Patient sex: F
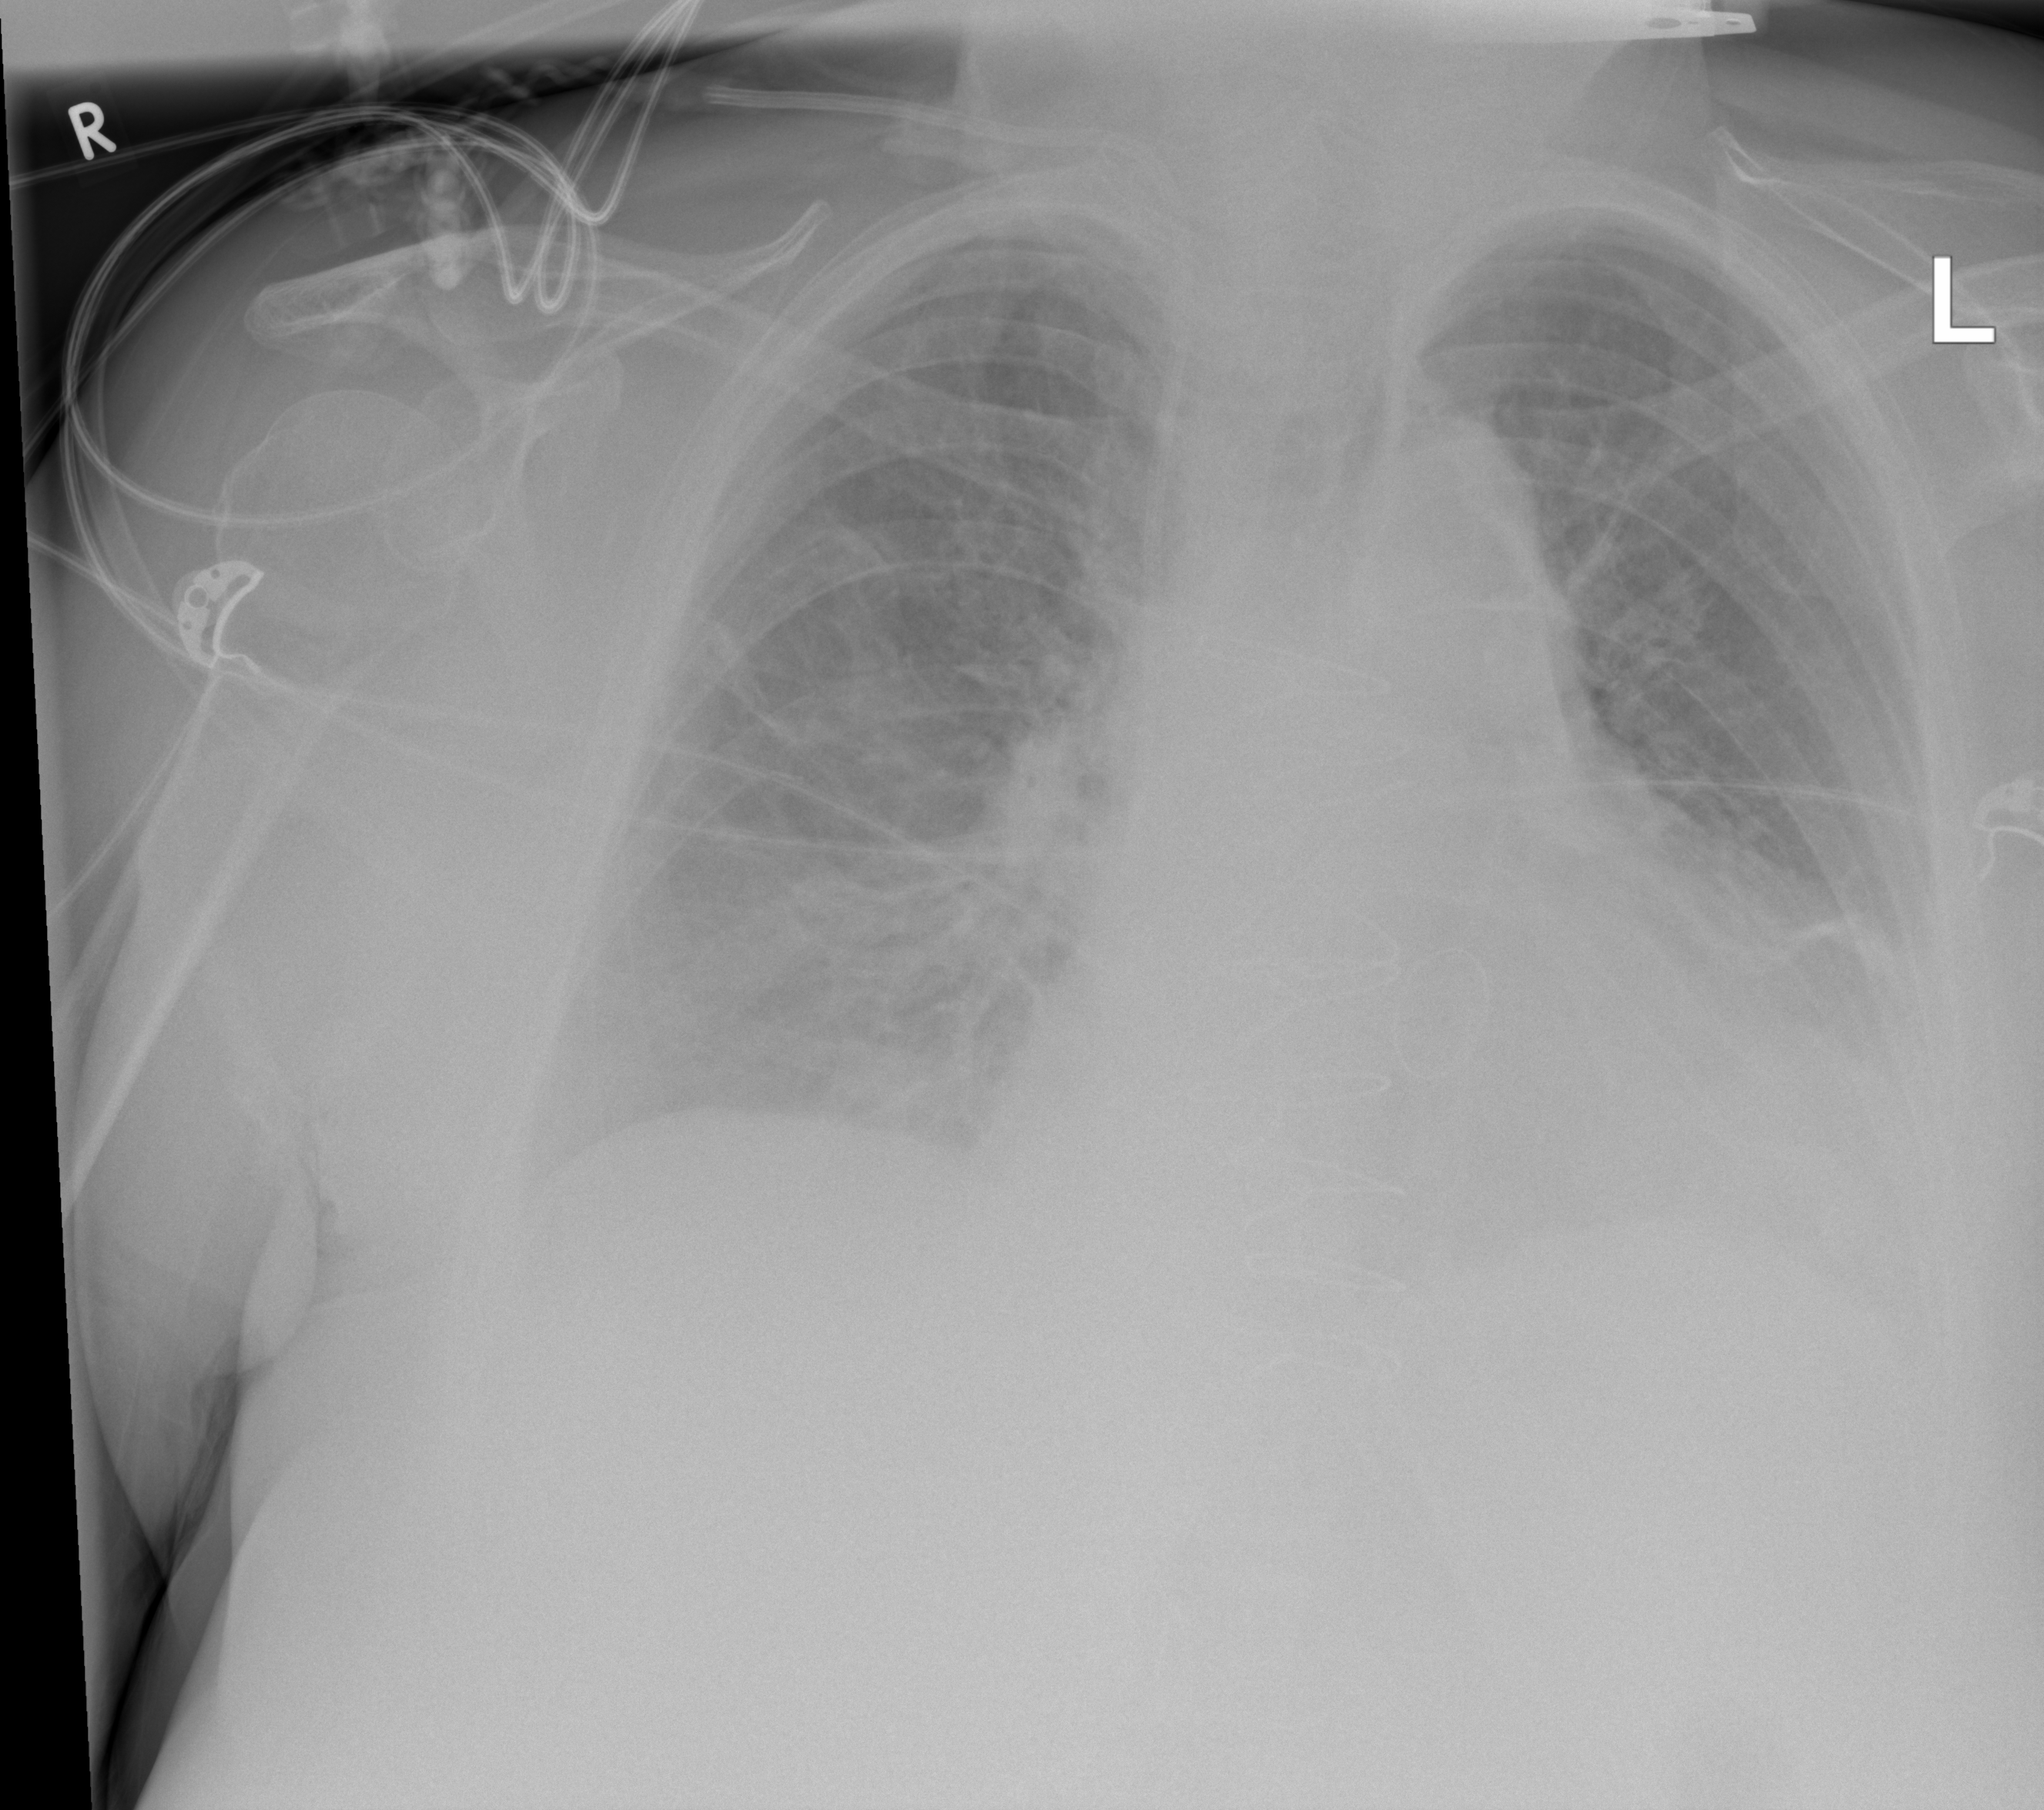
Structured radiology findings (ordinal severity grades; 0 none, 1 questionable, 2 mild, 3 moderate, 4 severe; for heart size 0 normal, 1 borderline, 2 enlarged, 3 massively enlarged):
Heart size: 2
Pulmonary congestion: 2
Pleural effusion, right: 0
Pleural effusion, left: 2
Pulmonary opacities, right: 1
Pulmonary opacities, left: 1
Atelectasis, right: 2
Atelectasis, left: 2